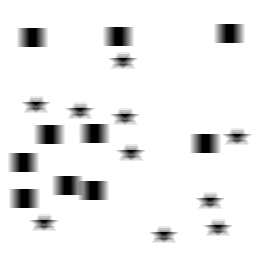
Squares: 10
Triangles: 0
Stars: 10
Total shapes: 20